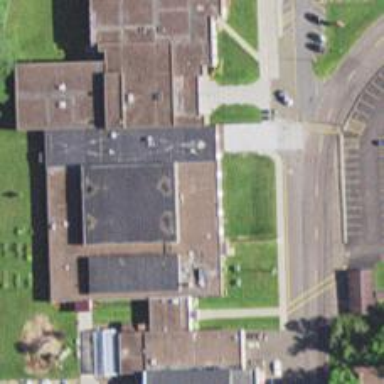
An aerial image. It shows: School.